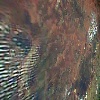
Label: land